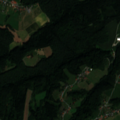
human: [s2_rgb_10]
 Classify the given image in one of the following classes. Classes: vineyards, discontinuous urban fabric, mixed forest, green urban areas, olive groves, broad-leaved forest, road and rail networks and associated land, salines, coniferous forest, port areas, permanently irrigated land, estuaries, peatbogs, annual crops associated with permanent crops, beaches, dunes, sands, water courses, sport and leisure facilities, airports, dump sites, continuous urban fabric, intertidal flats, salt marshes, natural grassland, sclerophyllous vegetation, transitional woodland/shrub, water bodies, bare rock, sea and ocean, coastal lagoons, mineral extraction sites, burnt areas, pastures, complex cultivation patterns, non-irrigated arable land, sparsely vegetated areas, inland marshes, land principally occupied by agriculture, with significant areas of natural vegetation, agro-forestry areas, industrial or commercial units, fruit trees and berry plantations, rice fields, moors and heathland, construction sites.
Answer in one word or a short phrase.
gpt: pastures, broad-leaved forest, mixed forest